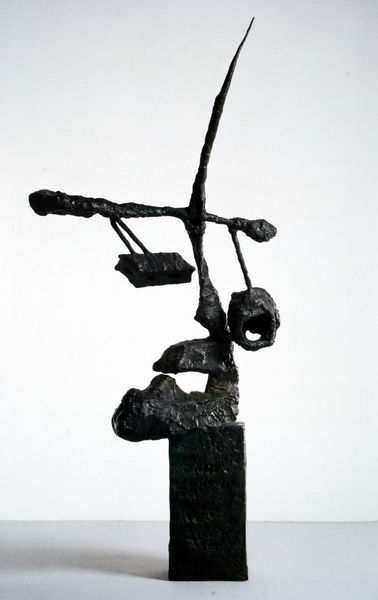
Titel: Köln-Antidom
Künstler: A. R. Penck
Standort: Berlin, Köln, New York
Institution: Galerie Michael Werner
Schlagwörter: dunkel, schatten, weiß, sitzen, bewegung, grau, hell, licht, mund, nase, schwarz, augen, mensch, sockel, spitze, bild, windmühle, schlank, figur, skulptur, abstrakt, formen, beleuchtung, metall, bronze, plastik, dünn, max ernst, foto, waage, kreuz, form, tasche, handtasche, picasso, schwingen, guss, fotographie, giacometti, mobile, antidom, ausgewogen, mencsh, pendeln